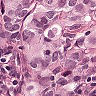
Metastatic tissue present: yes